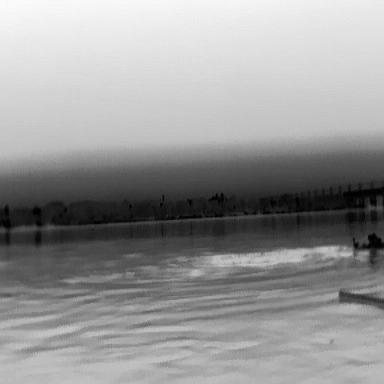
There is a canoe in the infrared image.